Question: I am developing a simple HelloWorld struts application. I am doing the configuration using 'struts.xml' file. the welcome page is displayed but when I click on the form submit button, it gives 404 error.
Kindly provide some pointers.
action class:
'''
package client;
public class Hello {
public String name;
public String message;
public String getName() {
return name;
}
public void setName(String name) {
this.name = name;
}
public String getMessage() {
return message;
}
public void setMessage(String message) {
this.message = message;
}
public String execute() {
message = "Hello " + name;
return "success";
}
}
'''
namecollect.jsp
'''
<s:form action="hello" method="post">
<s:textfield name="name">Enter name</s:textfield>
<s:submit></s:submit>
</s:form>
'''
struts.xml
'''
<package name="default" namespace="/" extends="struts-default">
<action name="hello" class="client.Hello">
<result name="success">hello.jsp</result>
</action>
</package>
'''
This is the package structure:

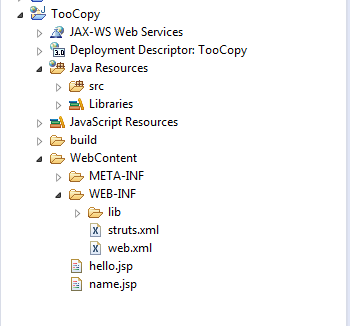
Answer: Your config file is in the wrong place.
By default 'struts.xml' is expected to be at the root of your classpath.